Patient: sex F, age 56
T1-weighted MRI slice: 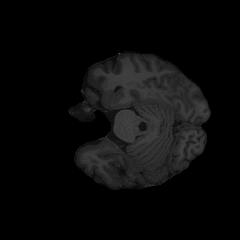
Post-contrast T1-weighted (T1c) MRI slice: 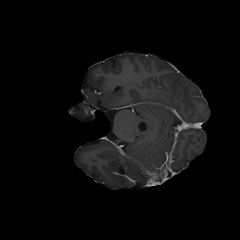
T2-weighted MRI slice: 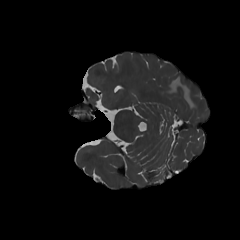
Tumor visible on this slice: yes
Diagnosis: Glioblastoma, IDH-wildtype
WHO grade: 4